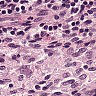
Metastatic tissue present: no